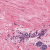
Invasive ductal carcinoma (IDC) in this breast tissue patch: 0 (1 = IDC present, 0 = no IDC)